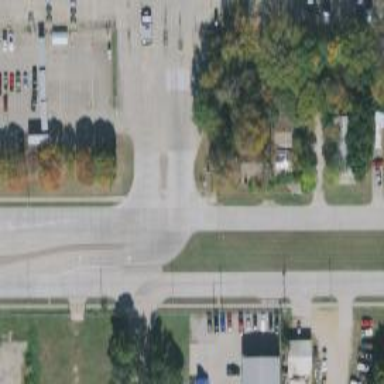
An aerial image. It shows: Service road.